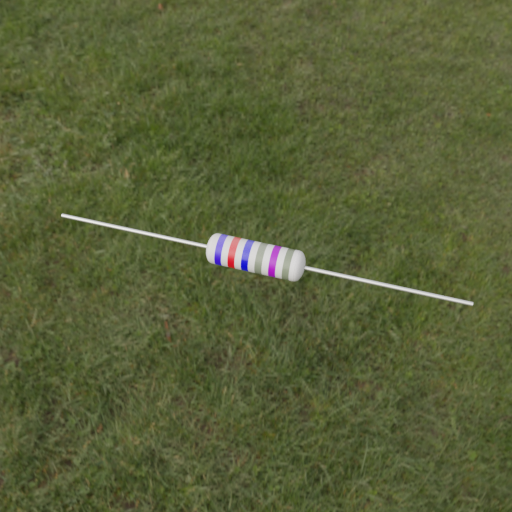
Resistor colour bands (in order): blue, red, blue, gray, violet, gray